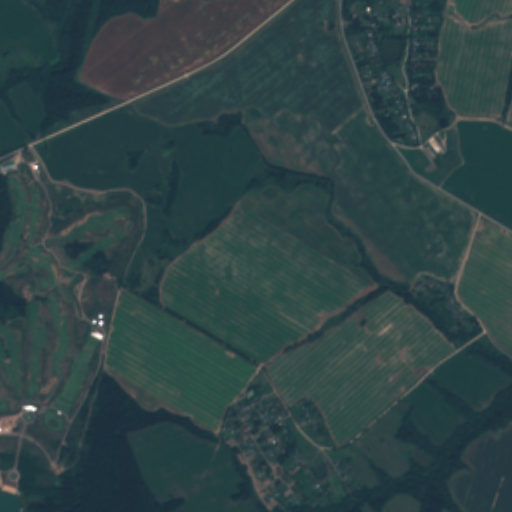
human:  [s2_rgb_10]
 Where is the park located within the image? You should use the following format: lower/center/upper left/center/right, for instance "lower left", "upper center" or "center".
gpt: There is no park in the image.